Question: This is a very simple (and probably dumb) question, but I can't seem to find the cleanest and best approach to it. I have three buttons, which look fine in portrait mode. I can also get the center one to always be centered by adding the autoResizingMasks as such:
'''
[self.centerButton setAutoresizingMask:UIViewAutoresizingFlexibleLeftMargin | UIViewAutoresizingFlexibleRightMargin];
'''
However, I'm not sure of the best way to handle the left and right buttons. See the sketch below; what I need is for them to shift just a bit, to center between the middle and left/right edges:

Sorry for the probably dumb question, as I'm sure this can be done fairly easily, either through IB or (preferably) code, but I just wanted to get thoughts on the correct and cleanest approach. Thanks in advance!
Some additional info, I am working on an iPad, and the buttons on the bottom are actually contained in a subview at the bottom called "buttonPanel".
Per the advice of one of the answers, I added in the following code; see below. However, I only get an "Unable to simultaneously satisfy constraints." error when adding this code, and when it lists the constraints, it only lists the ones below, so there are no other additional constraints on this view. Is there something wrong with the code below? Worried I'm missing something obvious here..
'''
- (void) viewDidAppear:(BOOL)animated {
[super viewDidAppear:animated];
[self.buttonPanel removeConstraint:conLeft];
[self.buttonPanel removeConstraint:conRight];
float paddingPortrait = 20; // pd
float paddingLandscape = 50; // ld
float widthOfView = 768;
float heightOfView = 249;
float denominatorVal = heightOfView - widthOfView;
float leftMultiplier = (paddingLandscape - paddingPortrait) / denominatorVal;
float rightMultiplier = (denominatorVal + paddingPortrait - paddingLandscape) / denominatorVal;
float leftConstant = paddingPortrait - (widthOfView * leftMultiplier);
float rightConstant = -leftConstant;
conLeft = [NSLayoutConstraint constraintWithItem:self.leftButton attribute:NSLayoutAttributeLeading relatedBy:0 toItem:self.buttonPanel attribute:NSLayoutAttributeRight multiplier:leftMultiplier constant:leftConstant];
conRight = [NSLayoutConstraint constraintWithItem:self.rightButton attribute:NSLayoutAttributeTrailing relatedBy:0 toItem:self.buttonPanel attribute:NSLayoutAttributeRight multiplier:rightMultiplier constant:rightConstant];
[self.buttonPanel addConstraints:@[conRight,conLeft]];
}
'''
And here is the error that is thrown:
'''
Unable to simultaneously satisfy constraints.
Probably at least one of the constraints in the following list is one you don't want. Try this: (1) look at each constraint and try to figure out which you don't expect; (2) find the code that added the unwanted constraint or constraints and fix it. (Note: If you're seeing NSAutoresizingMaskLayoutConstraints that you don't understand, refer to the documentation for the UIView property translatesAutoresizingMaskIntoConstraints)
"(NSAutoresizingMaskLayoutConstraint:0x8b36ce0 h=&-& v=&-- H:[UIButton:0x8874200(166)])",
"(NSAutoresizingMaskLayoutConstraint:0x8b38720 h=&-& v=&-- H:[UIImageView:0x8877880(200)])",
"(NSAutoresizingMaskLayoutConstraint:0x8b38640 h=&-& v=&-- UIImageView:0x8877880.midX == 0.165365*UIView:0x8876c00.width)",
"(NSLayoutConstraint:0x8b3a780 UIImageView:0x8877880.leading == 0.127119*UIView:0x8876c00.right - 77.6271)",
"(NSLayoutConstraint:0x8b3a6a0 UIButton:0x8874200.trailing == 0.872881*UIView:0x8876c00.right + 77.6271)",
"(NSAutoresizingMaskLayoutConstraint:0x8b36ca0 h=&-& v=&-- UIButton:0x8874200.midX == 0.848958*UIView:0x8876c00.width)"
'''
)
Will attempt to recover by breaking constraint
(NSLayoutConstraint:0x8b3a6a0 UIButton:0x8874200.trailing == 0.872881*UIView:0x8876c00.right + 77.6271)
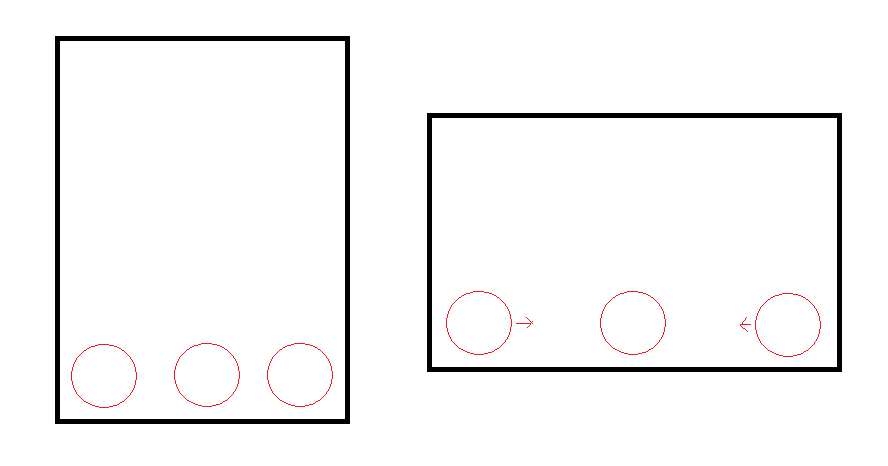
Answer: If you're using layout constraints, you can do it with a combination of setting up the buttons in IB, and then adjusting them in code. Center you middle button and put the 2 outside ones the standard distance from the edges (which is 20 points). Make IBOutlets to the left and right constraints, and change them in the viewWillLayoutSubviews method:
'''
@implementation ViewController {
IBOutlet NSLayoutConstraint *conLeft;
IBOutlet NSLayoutConstraint *conRight;
}
- (void)viewWillLayoutSubviews {
if (self.view.bounds.size.width > self.view.bounds.size.height) {
conLeft.constant = 50;
conRight.constant = 50;
}else{
conLeft.constant = 20;
conRight.constant = 20;
}
}
'''
Rob is right about using constraintWithItem -- if you put in the right values for the multiplier and constant, you don't have to do anything when the view rotates, the constraint system takes care of it. So, using the same button set up that I did above, you can do it this way instead:
'''
@implementation ViewController {
IBOutlet NSLayoutConstraint *conLeft;
IBOutlet NSLayoutConstraint *conRight;
IBOutlet UIButton *lButton;
IBOutlet UIButton *rButton;
}
-(void)viewDidAppear:(BOOL)animated {
[super viewDidAppear:animated];
[self.view removeConstraint:conLeft];
[self.view removeConstraint:conRight];
conLeft = [NSLayoutConstraint constraintWithItem:lButton attribute:NSLayoutAttributeLeading relatedBy:0 toItem:self.view attribute:NSLayoutAttributeRight multiplier:0.1316 constant:-22.11];
conRight = [NSLayoutConstraint constraintWithItem:rButton attribute:NSLayoutAttributeTrailing relatedBy:0 toItem:self.view attribute:NSLayoutAttributeRight multiplier:0.8684 constant: 22.11];
[self.view addConstraints:@[conRight,conLeft]];
}
'''
So I remove the left and right constraints that were made in IB (but leaving any others that were made there) and remake them in code. Notice that both buttons have their placement referenced to the right side of the view (which has a value of 320 on an iPhone) so that you can use the multiplier and constant together (the left side would have a value of 0, so the multiplier wouldn't be useful there). It takes some algebra and the basic constraint formula to figure out what those values should be. In this case (iPhone 4"), the formulas are:
for the left button: multiplier = (ld - pd)/228
for the right button: multiplier = (228 + pd - ld)/228 (note that it equals 1-left button multiplier also)
pd is the distance from the edge in portrait (20 or standard in my example)
ld is the distance from the edge in landscape (50 in my example)
The constant value can be calculated by substituting the value of the left button multiplier into this equation: 320 * multiplier + constant = pd